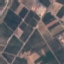
Land use / land cover class: PermanentCrop